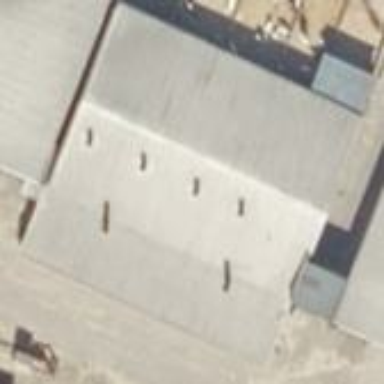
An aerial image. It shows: Industrial building.